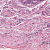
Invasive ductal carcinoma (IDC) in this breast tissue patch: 1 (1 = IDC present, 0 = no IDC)